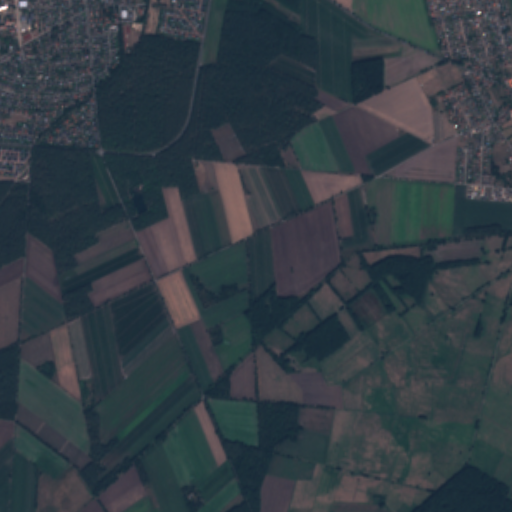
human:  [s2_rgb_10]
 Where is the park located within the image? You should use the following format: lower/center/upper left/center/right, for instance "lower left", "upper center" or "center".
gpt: The park is located in the upper left of the image.
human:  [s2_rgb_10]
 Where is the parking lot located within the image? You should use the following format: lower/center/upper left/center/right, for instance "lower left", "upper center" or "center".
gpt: The parking lot is located in the upper left of the image.
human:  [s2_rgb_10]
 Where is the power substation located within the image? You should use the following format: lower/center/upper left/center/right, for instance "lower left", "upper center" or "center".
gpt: The power substation is located in the upper center of the image.
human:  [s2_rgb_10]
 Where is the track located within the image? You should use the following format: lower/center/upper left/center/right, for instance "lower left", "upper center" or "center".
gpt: The track is located in the upper left of the image.
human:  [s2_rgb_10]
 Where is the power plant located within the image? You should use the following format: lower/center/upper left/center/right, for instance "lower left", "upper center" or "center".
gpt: There is no power plant in the image.